Question: I'm trying to change the font of my Substance applet.
In the documentation over at <URL> the titlebars have a custom font. I've read through the documentation for anything about setting the font, without any result.
This is how my title looks right now:

How do I change the Substance/JFrame titlebar font?
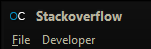
Answer: From OP's edit:
'''
SubstanceLookAndFeel.setFontPolicy(new FontPolicy() {
public FontSet getFontSet(String arg0, UIDefaults arg1) {
FontSet fontSet = new FontSet() {
public FontUIResource getWindowTitleFont() {
return new FontUIResource(new Font("Serif", Font.PLAIN, 12)); //this is where the title font changes
}
public FontUIResource getTitleFont() {
return new FontUIResource(new Font("Arial", Font.PLAIN, 12));
}
public FontUIResource getSmallFont() {
return new FontUIResource(new Font("Arial", Font.PLAIN, 12));
}
public FontUIResource getMessageFont() {
return new FontUIResource(new Font("Arial", Font.PLAIN, 12));
}
public FontUIResource getMenuFont() {
return new FontUIResource(new Font("Arial", Font.PLAIN, 12));
}
public FontUIResource getControlFont() {
return new FontUIResource(new Font("Arial", Font.PLAIN, 12));
}
};
return fontSet;
}
});
'''